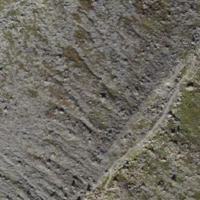
EUNIS habitat code: 47
Species observed at this site:
Prunella collaris